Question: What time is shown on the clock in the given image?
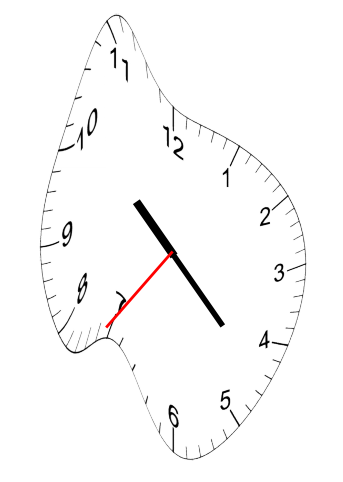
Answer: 10:22:36